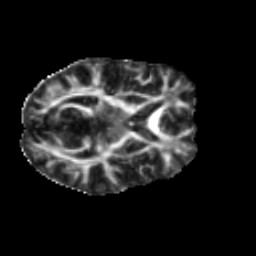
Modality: FA
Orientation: axial
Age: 49
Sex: female
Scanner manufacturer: ge
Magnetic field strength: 3 T
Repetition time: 7.8 s
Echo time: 0.0606 s